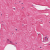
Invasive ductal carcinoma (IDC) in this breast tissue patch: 0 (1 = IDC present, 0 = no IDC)